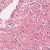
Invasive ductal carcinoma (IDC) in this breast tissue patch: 1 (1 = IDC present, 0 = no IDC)